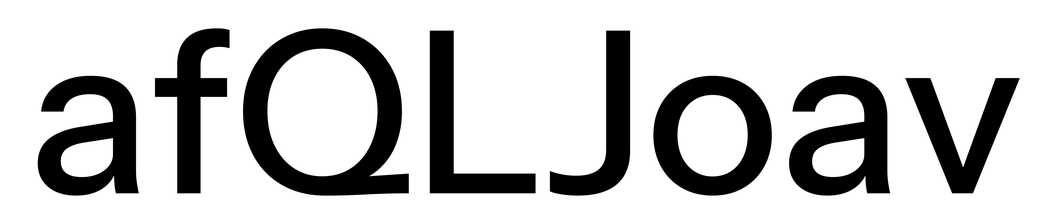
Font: InstrumentSans_Medium